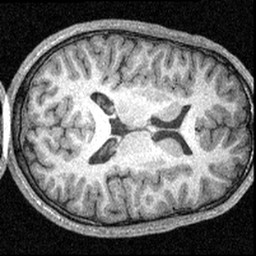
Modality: T1w
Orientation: axial
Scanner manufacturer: siemens
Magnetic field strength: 3 T
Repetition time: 1.57 s
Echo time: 0.00304 s